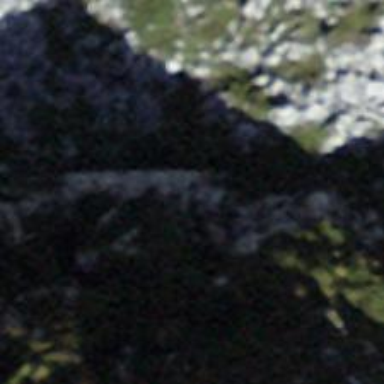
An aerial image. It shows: Natural cliff.